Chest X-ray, AP view. Patient: 49 years old, sex M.
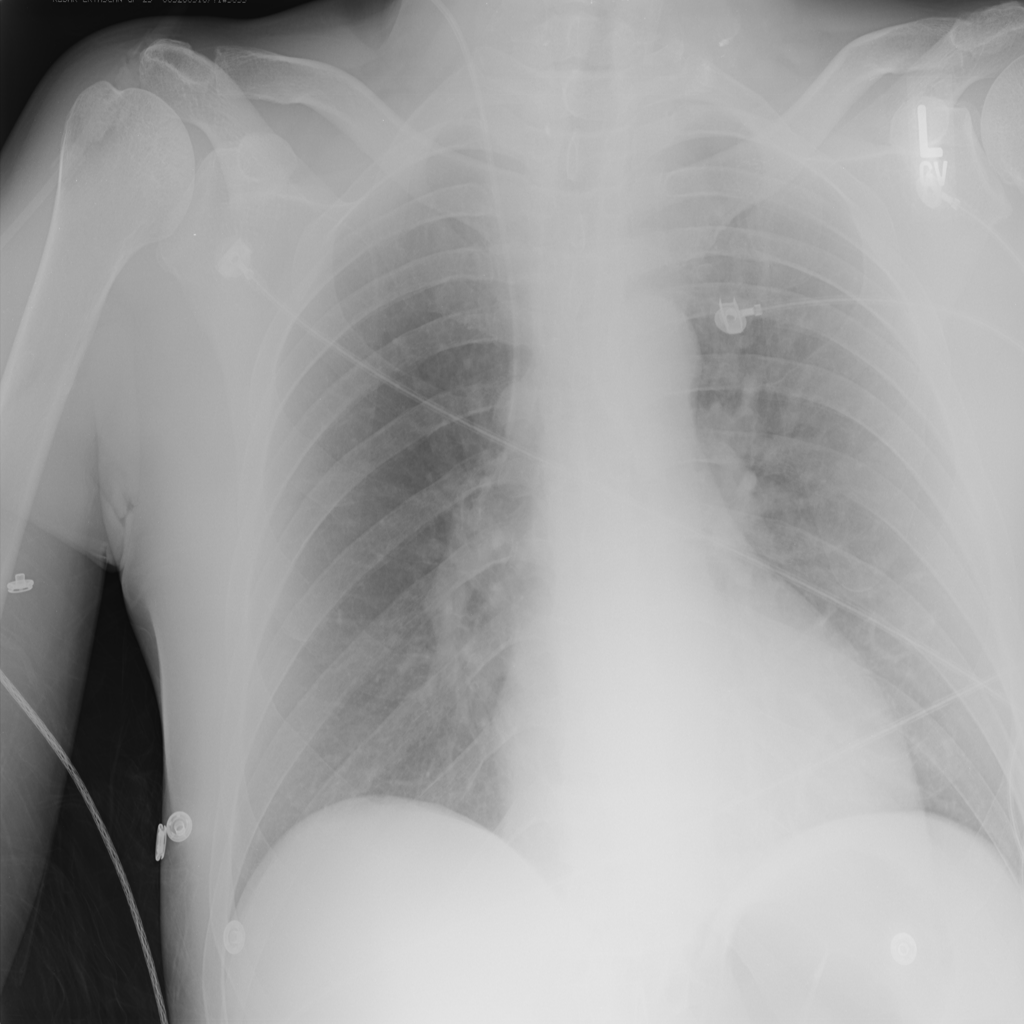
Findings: No Finding